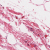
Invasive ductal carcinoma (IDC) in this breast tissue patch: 0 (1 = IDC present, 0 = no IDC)